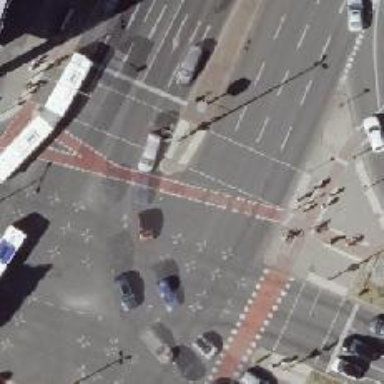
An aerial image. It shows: Asphalt cycleway with traffic signals at crossing.